Question: I have added a dialog box like in this answer How to show a dialog to confirm that the user wishes to exit an Android Activity?
But when I implemented it,the background color of the activity clouds the dialog box.Does anyone have a solution to this problem as I can't see any obvious reason? I'm thinking there might be a way to fix this by editing the dialog box background settings?
This is the snippet where I add the dialog box to the main activity:
'''
public void onBackPressed() {
new AlertDialog.Builder(this)
.setIcon(android.R.drawable.ic_dialog_alert)
.setTitle("Closing Activity")
.setMessage("Are you sure you want to close this activity?")
.setPositiveButton("Yes", new DialogInterface.OnClickListener()
{
@Override
public void onClick(DialogInterface dialog, int which) {
finish();
}
})
.setNegativeButton("No", null)
.show();
}
'''
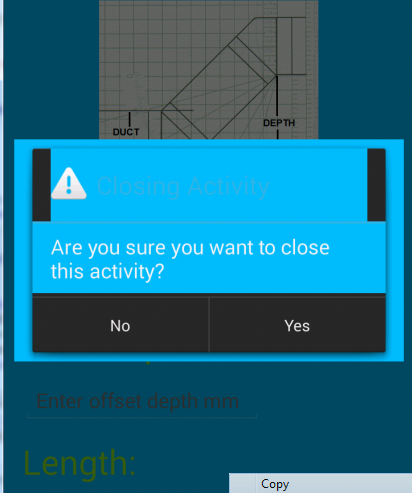
Answer: The 'AlertBox' normally uses the layout of current activity since you specify 'this'
Check this <URL>
another one <URL>